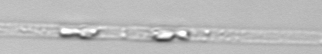
Label: Dactyliosolen_blavyanus